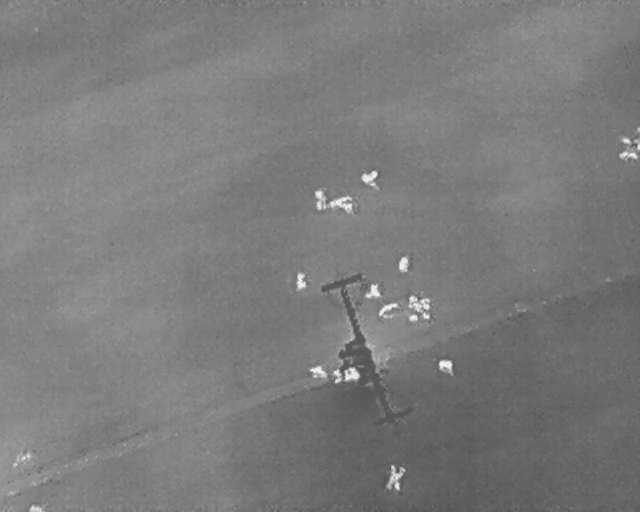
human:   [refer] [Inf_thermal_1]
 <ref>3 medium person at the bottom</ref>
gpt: <box>[[68, 70, 71, 73, 2], [53, 71, 56, 75, 2], [48, 71, 50, 74, 2]]</box>